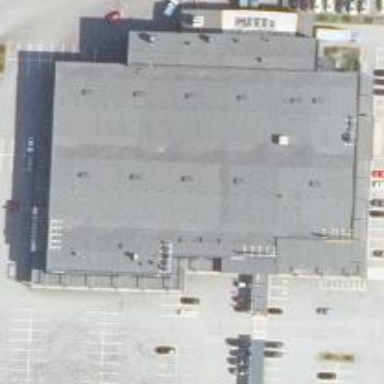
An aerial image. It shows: Supermarket.